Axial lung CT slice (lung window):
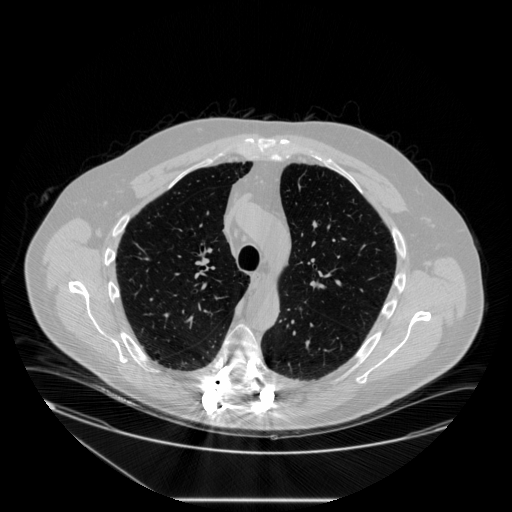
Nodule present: no